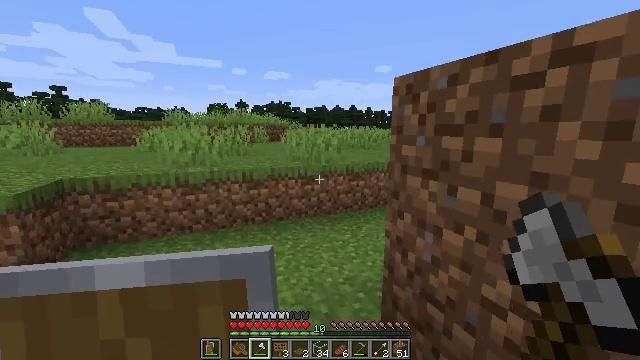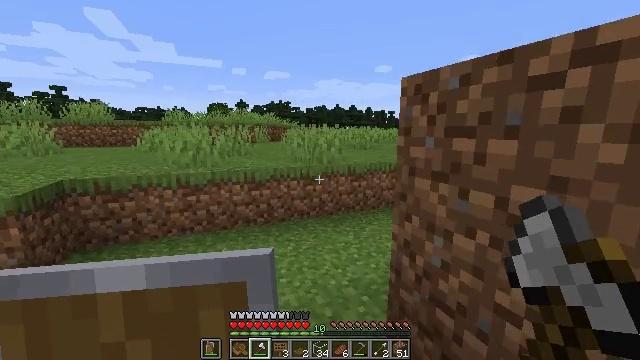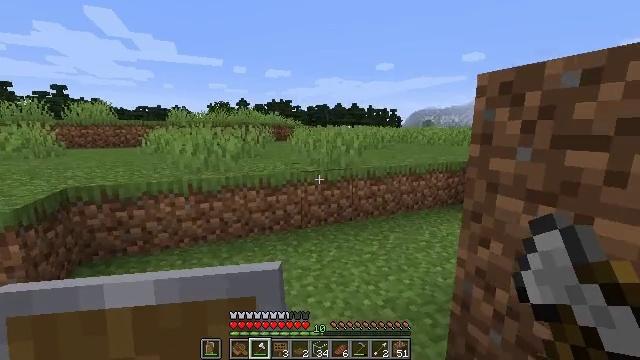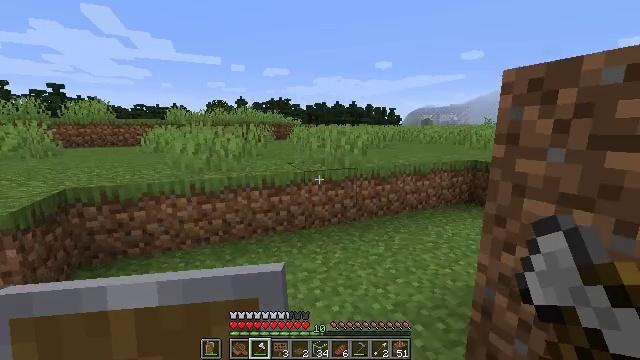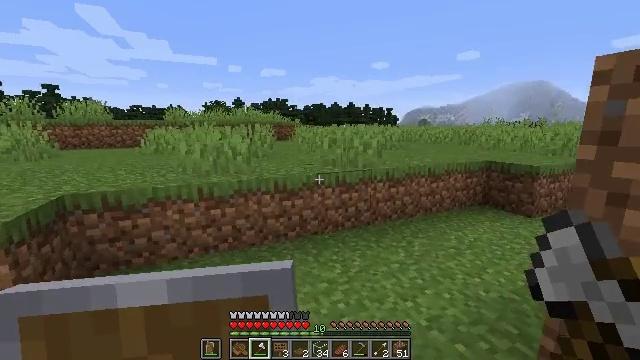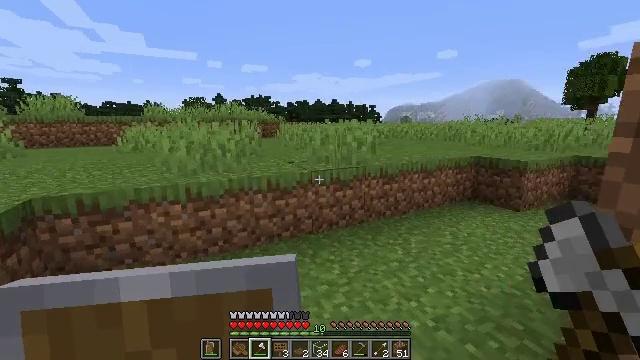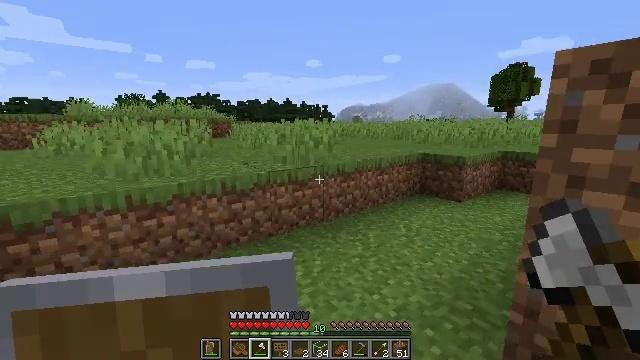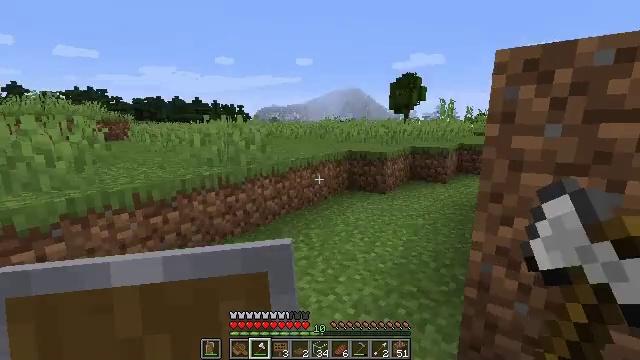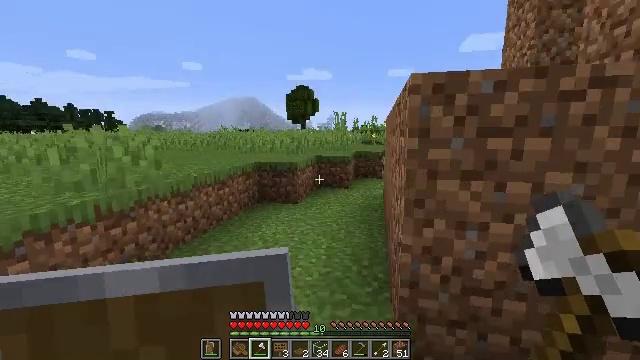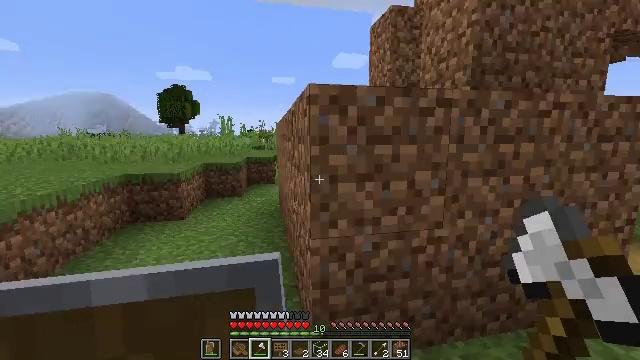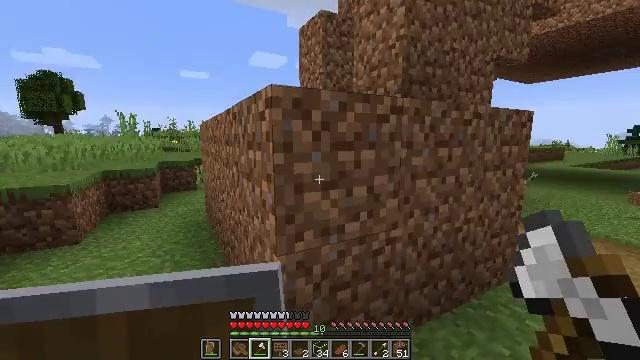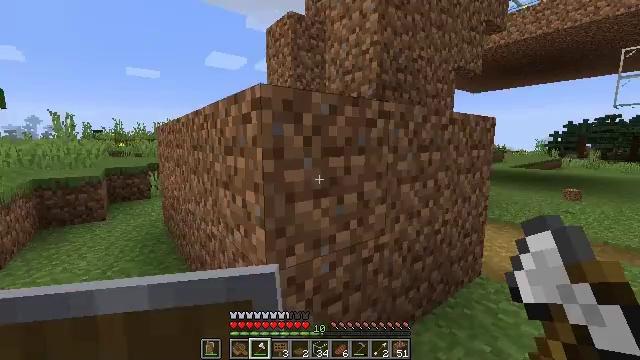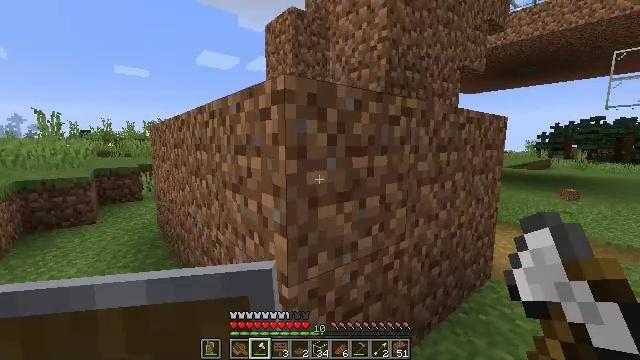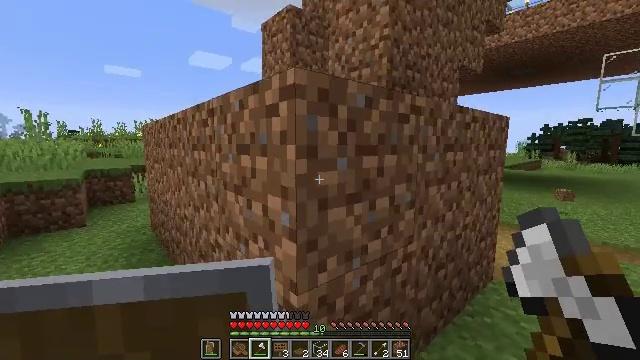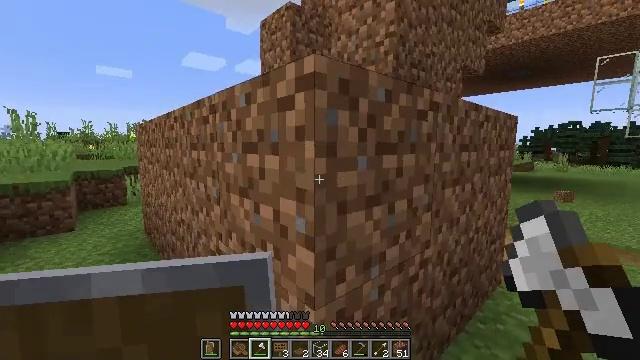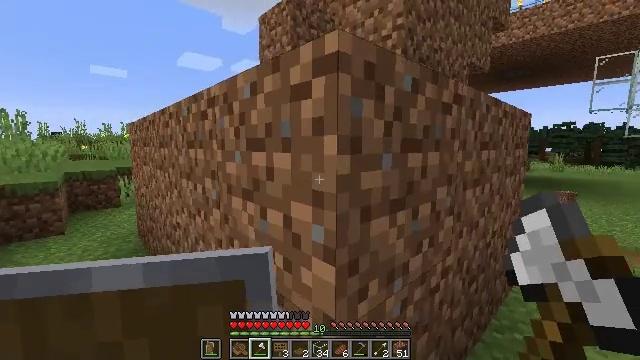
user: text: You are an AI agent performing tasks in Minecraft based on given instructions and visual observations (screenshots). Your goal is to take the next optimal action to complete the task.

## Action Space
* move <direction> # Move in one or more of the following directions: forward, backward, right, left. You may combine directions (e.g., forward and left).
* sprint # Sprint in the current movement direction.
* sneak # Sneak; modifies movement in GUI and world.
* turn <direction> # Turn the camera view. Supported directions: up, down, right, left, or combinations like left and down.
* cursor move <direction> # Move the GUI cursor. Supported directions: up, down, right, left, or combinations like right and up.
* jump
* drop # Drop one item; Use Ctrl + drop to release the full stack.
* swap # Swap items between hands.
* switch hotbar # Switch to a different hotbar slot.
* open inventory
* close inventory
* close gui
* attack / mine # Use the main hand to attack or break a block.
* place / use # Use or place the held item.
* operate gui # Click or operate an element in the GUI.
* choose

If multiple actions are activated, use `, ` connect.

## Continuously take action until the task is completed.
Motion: motion action
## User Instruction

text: Break the dirt block.
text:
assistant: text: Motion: move forward and move left
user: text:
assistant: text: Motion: move forward and move left
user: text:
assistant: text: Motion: move forward and move left
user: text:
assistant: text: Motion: move forward and move left
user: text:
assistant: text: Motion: move forward and move left, turn right
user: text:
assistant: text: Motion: move forward and move left, turn right
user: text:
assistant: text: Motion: move forward and move left, turn right
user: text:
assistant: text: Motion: move forward and move left, turn right and up
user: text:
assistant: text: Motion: move forward and move left, turn right and up
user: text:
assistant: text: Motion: move forward and move left, turn right
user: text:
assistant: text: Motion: move forward and move left, turn right
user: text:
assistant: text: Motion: move forward and move left, turn right
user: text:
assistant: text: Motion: move forward and move left, turn right
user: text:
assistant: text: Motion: move forward, turn right
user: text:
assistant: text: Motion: no_op
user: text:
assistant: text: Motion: no_op
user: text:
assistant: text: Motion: no_op
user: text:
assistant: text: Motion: no_op
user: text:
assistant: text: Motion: no_op
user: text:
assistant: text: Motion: no_op
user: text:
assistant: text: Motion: turn right
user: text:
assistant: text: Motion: move left, turn right
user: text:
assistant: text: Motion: move left, turn right
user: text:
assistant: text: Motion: move left, turn right
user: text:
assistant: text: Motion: move left, turn right
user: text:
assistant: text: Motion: move left, turn right
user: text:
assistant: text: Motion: move left, turn right
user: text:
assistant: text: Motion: turn right
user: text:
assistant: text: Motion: turn right
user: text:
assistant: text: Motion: turn right